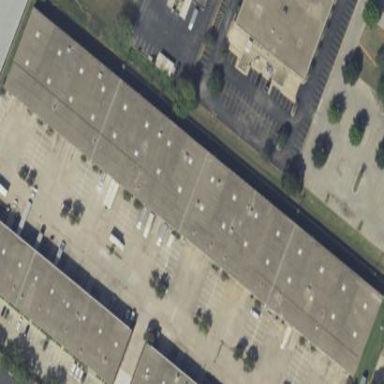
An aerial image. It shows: Commercial building.